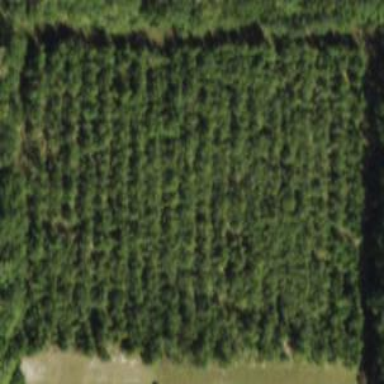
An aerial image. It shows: Plant nursery cultivating trees.